Question: What app is shown?
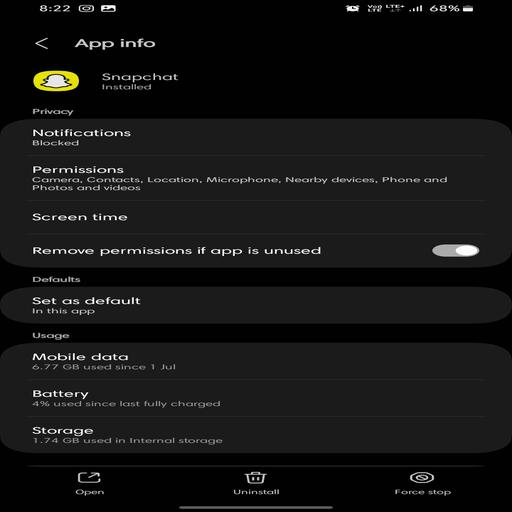
Answer: Snapchat